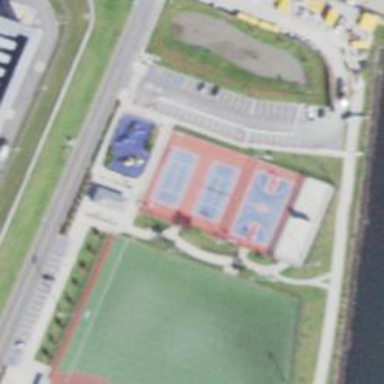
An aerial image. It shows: Tennis court on pitch.